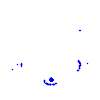
Particle: electron